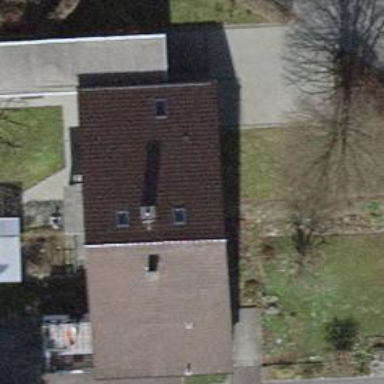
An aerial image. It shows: Semidetached house with tile roof.